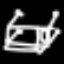
Label: bed